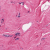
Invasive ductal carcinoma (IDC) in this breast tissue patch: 0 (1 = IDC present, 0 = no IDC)